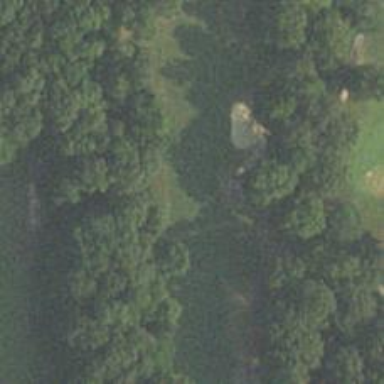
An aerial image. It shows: View of golf hole.